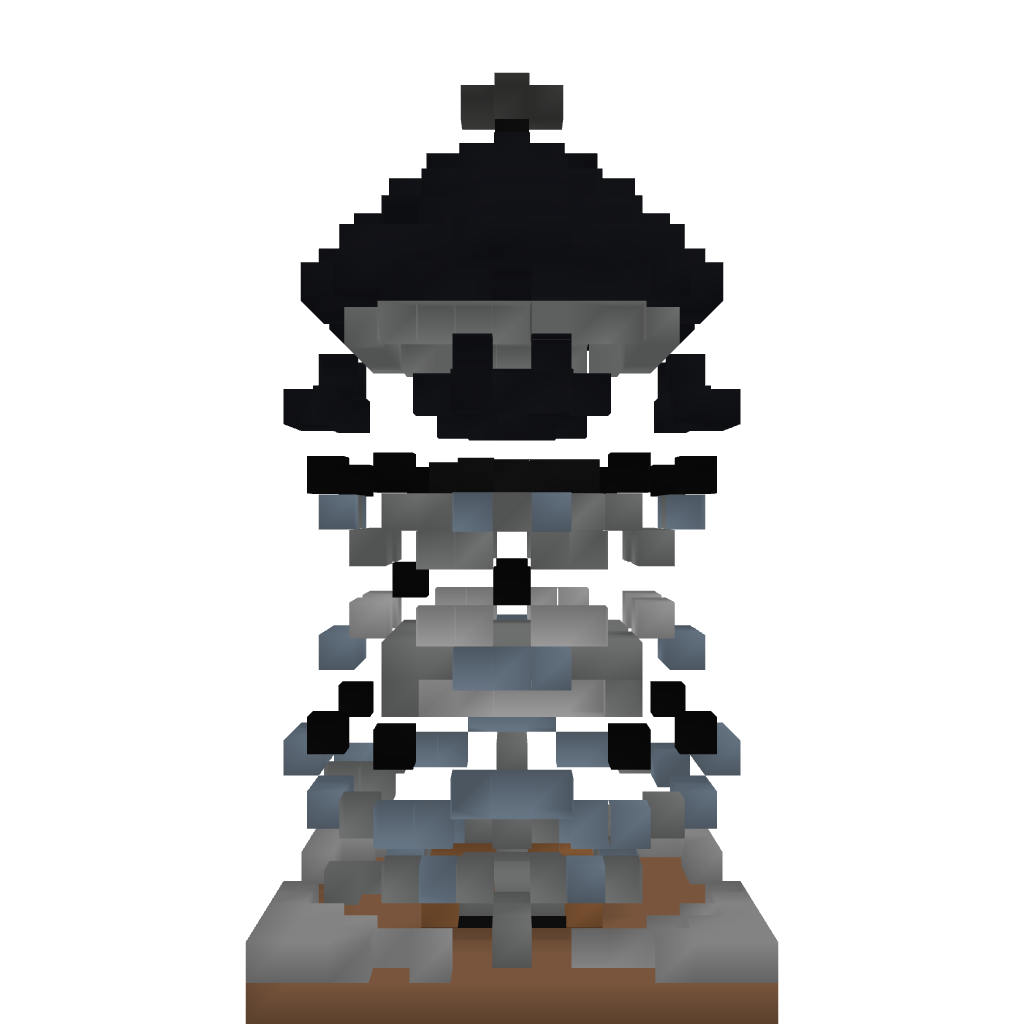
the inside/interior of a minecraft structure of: Medieval Stonebrick Watchtower